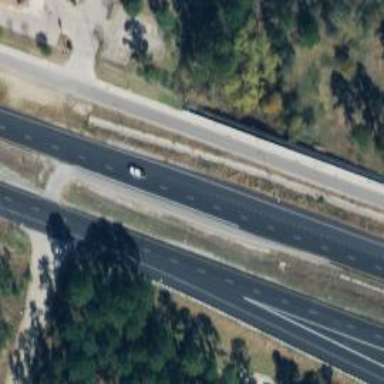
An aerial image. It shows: Asphalt trunk highway classified as expressway.